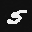
Label: 5